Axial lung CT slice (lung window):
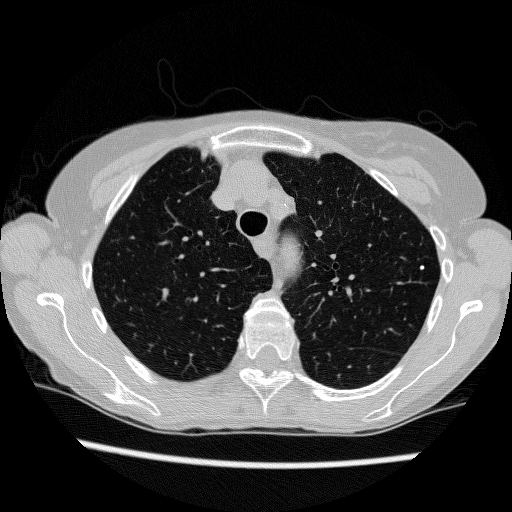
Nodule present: no